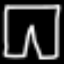
Label: pants